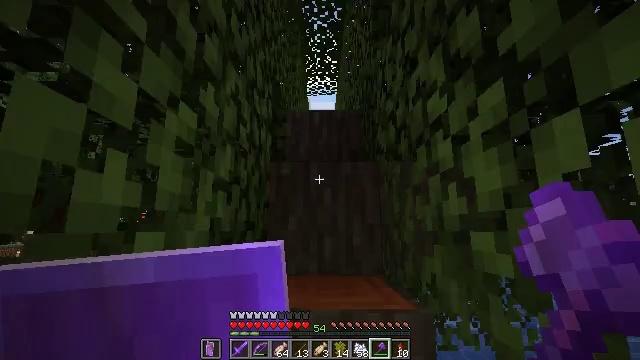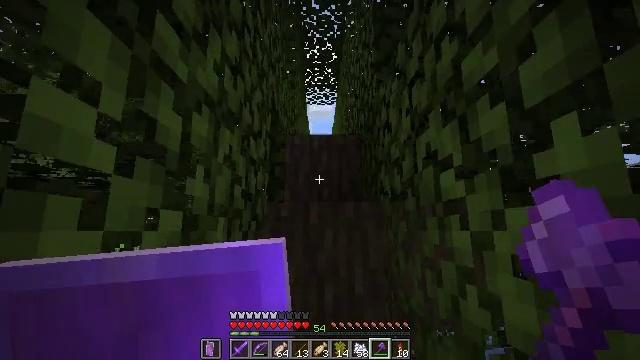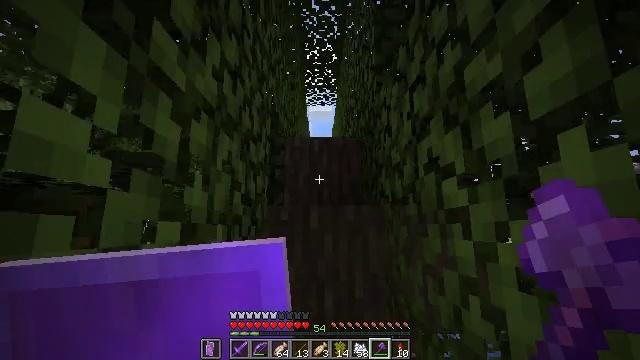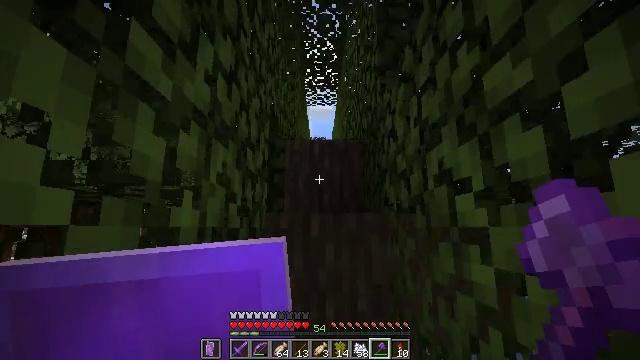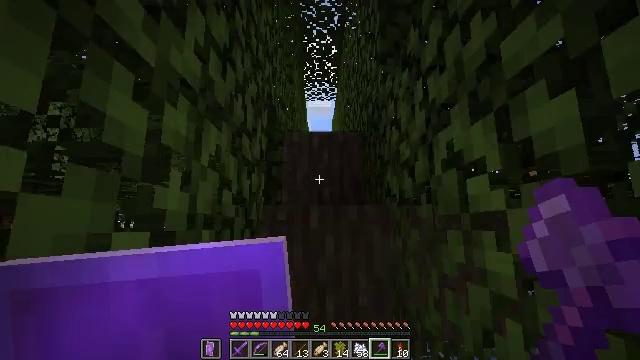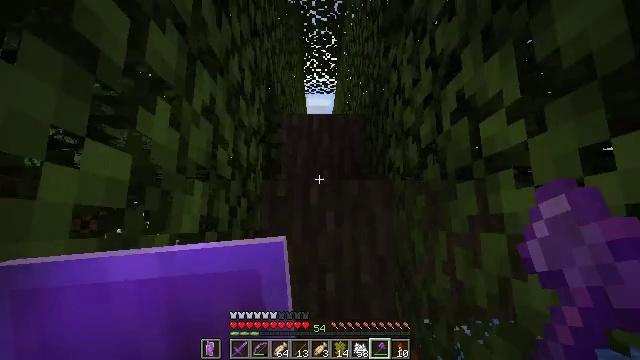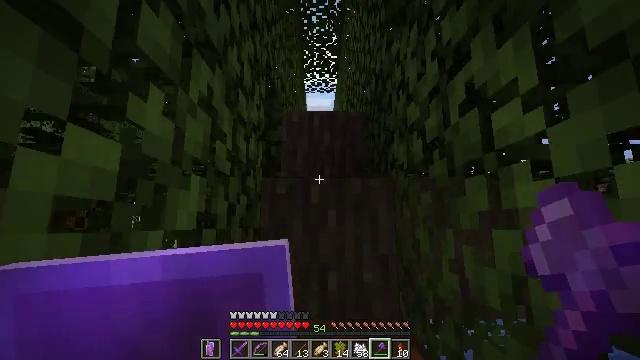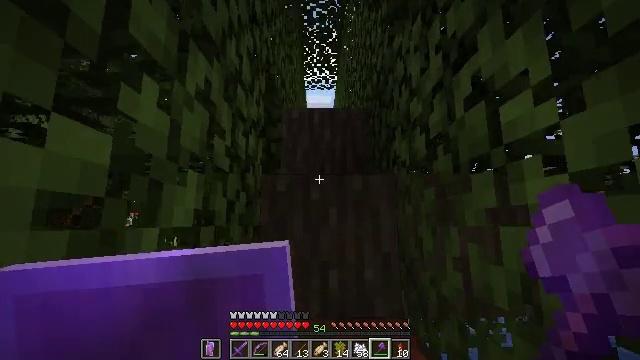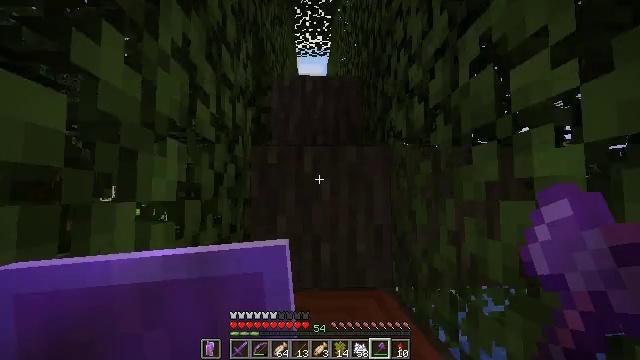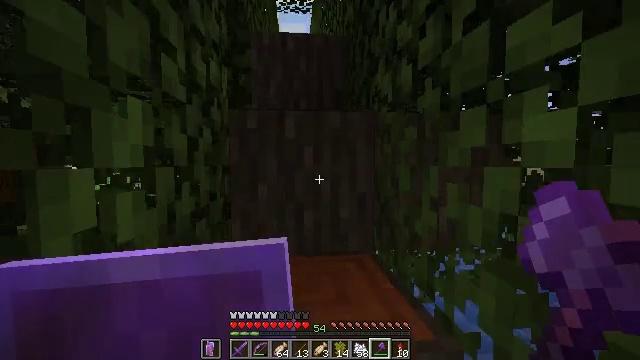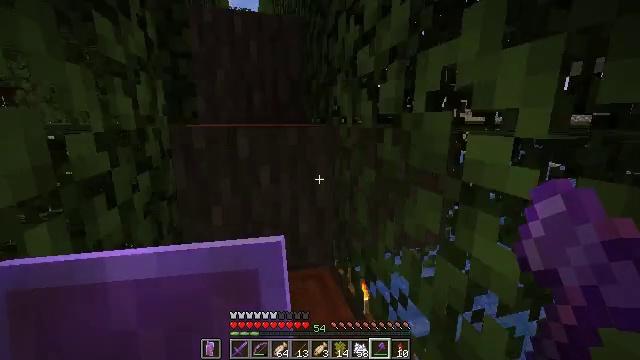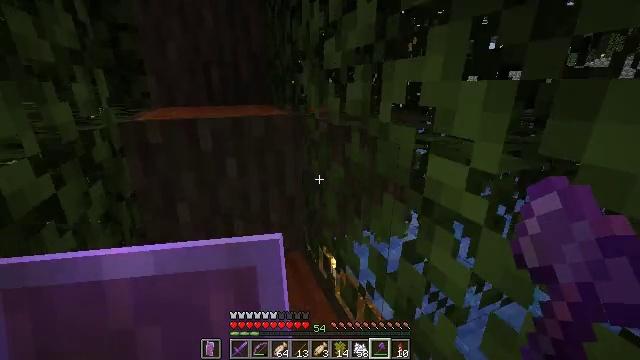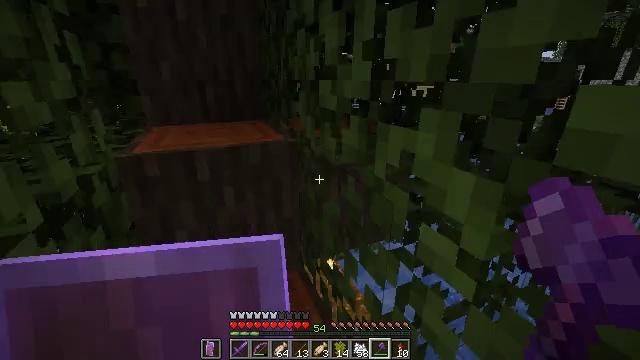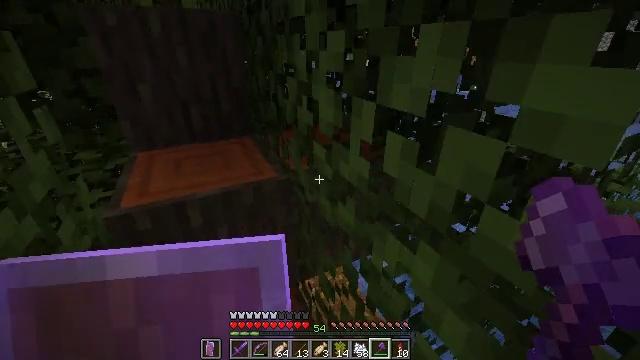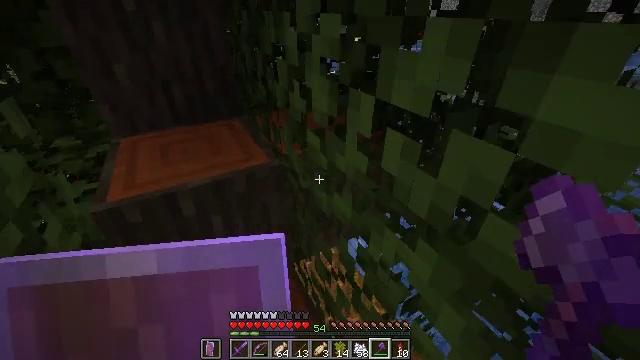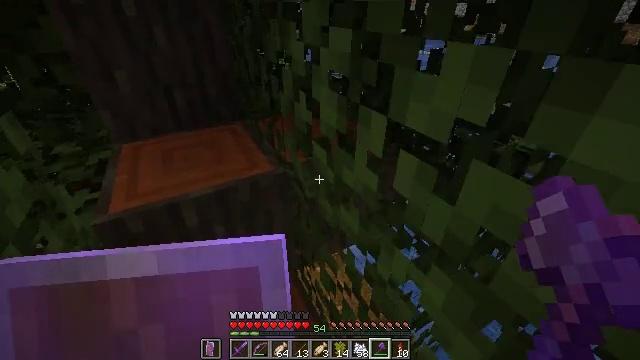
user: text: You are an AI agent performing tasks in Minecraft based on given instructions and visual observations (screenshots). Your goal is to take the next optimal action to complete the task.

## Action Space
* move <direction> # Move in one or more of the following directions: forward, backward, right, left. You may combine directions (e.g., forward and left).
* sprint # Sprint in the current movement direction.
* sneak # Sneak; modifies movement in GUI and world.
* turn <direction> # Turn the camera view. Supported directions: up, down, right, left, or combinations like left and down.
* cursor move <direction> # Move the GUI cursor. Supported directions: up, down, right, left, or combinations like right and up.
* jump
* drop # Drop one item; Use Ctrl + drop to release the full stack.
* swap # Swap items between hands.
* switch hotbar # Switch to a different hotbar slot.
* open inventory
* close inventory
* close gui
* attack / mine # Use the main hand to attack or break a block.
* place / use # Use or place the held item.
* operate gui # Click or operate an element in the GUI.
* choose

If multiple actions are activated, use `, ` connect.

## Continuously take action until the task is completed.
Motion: motion action
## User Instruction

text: Break the acacia log from the tree.
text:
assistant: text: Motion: move forward, jump
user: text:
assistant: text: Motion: move forward
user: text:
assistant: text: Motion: move forward
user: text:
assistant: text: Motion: move forward
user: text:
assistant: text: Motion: no_op
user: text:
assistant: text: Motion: no_op
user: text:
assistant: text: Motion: no_op
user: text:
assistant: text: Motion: turn right and down
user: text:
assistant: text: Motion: turn right and down
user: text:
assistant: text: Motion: move forward, turn right and down, jump
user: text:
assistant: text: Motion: move forward, turn right and down, jump
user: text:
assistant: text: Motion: move forward, turn right and down, jump
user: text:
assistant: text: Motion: move forward and move left, turn right and down, jump
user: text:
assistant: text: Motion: move forward and move left, turn right and down
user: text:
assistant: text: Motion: move forward and move left
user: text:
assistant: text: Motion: move forward and move left
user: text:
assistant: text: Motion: turn left and up
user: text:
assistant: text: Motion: turn left and up
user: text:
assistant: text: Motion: turn left and up
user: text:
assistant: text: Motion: turn left
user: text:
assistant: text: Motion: move forward, turn left
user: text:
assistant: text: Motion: move forward
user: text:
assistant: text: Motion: move forward, turn left, jump
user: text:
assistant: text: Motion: move forward, jump
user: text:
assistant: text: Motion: move forward, jump
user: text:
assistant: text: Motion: move forward, jump
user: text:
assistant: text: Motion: move forward, turn left and down
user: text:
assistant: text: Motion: move forward, turn down
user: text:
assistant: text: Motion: move forward
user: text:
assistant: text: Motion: move forward